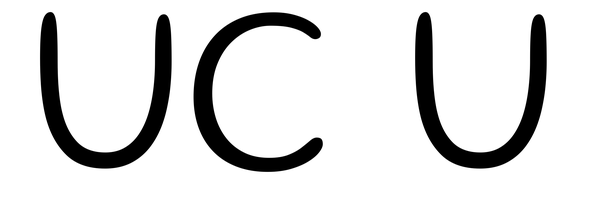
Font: Gluten_ExtraLight